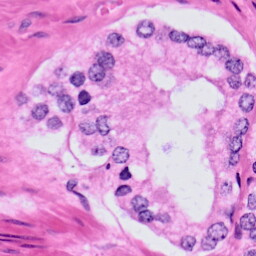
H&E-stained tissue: Prostate